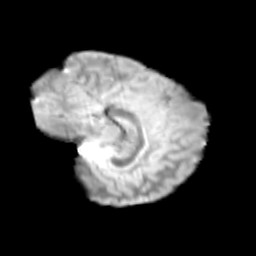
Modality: T2w
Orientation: sagittal
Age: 11
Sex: female
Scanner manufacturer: siemens
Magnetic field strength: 3 T
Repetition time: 3.8 s
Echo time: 0.07 s